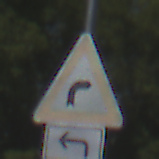
Verkehrszeichen: KurveRechts
Zusatzzeichen unten: RichtungsangabeDurchPfeile2
Umgebung: Outdoor, Nature
Tageszeit: Midday
Wetter: Clear
Licht: Natural
Jahreszeit: NotSpecified
Kontrast: HighContrast